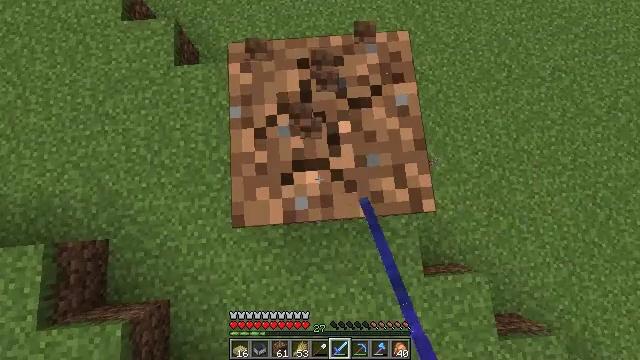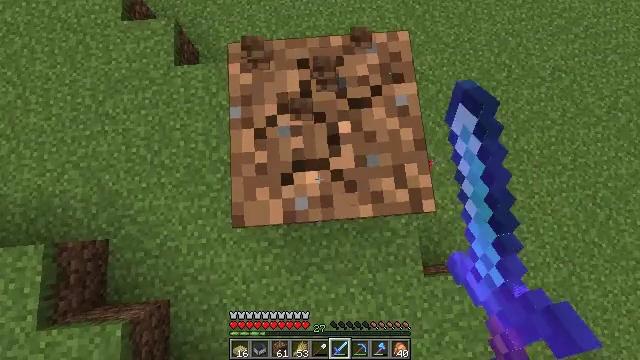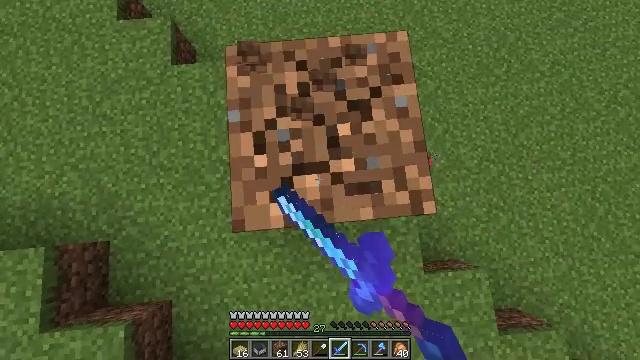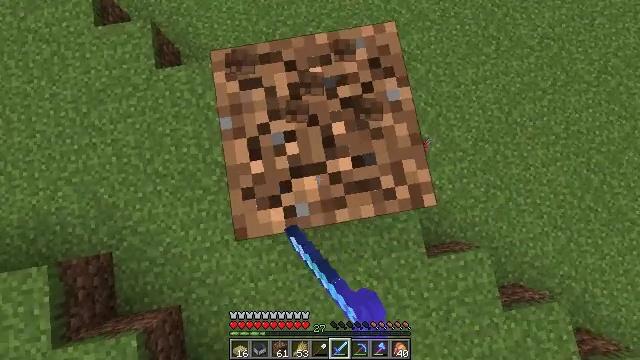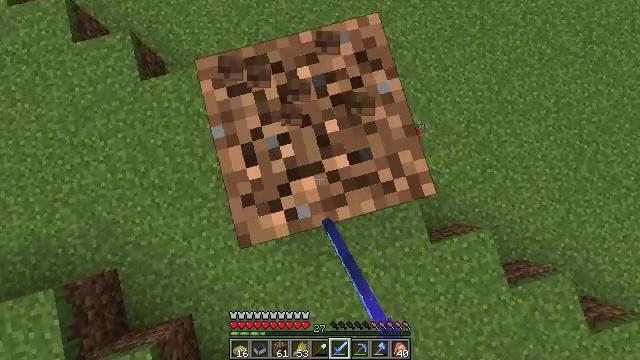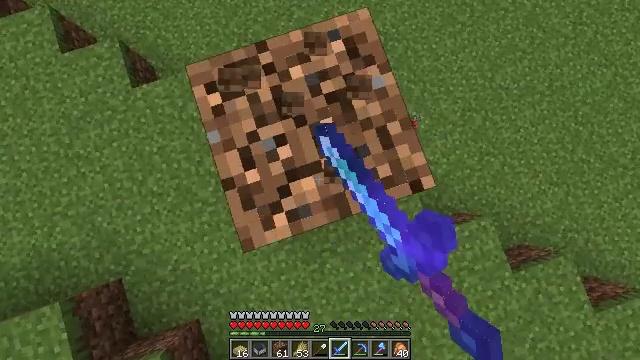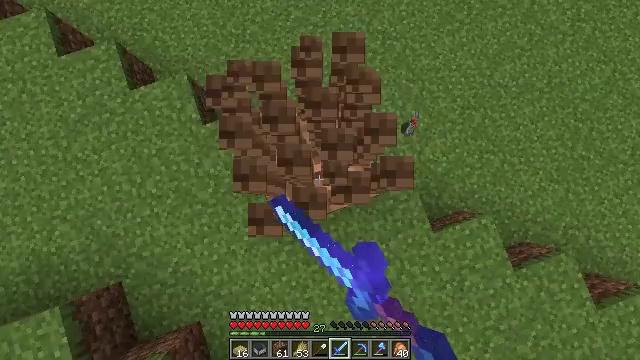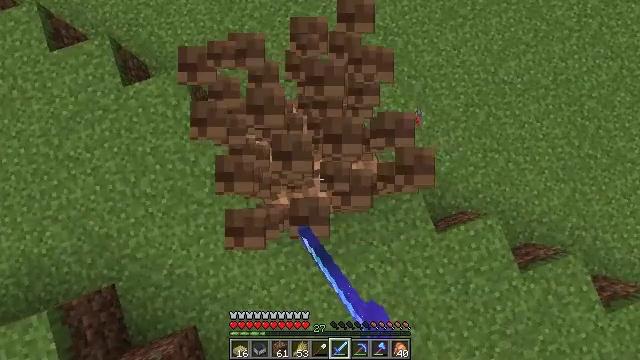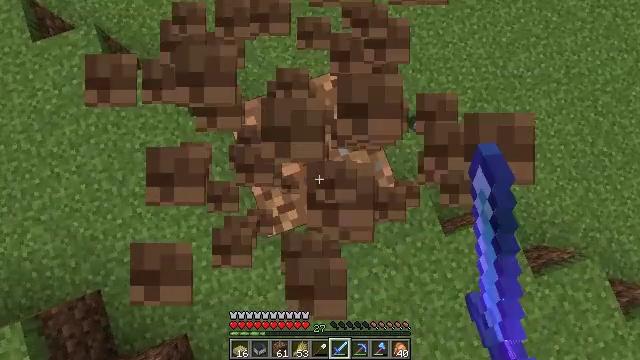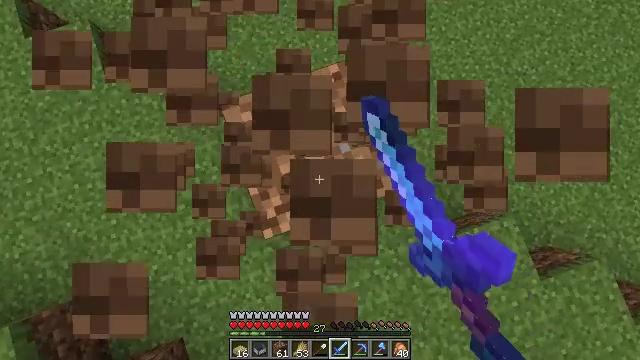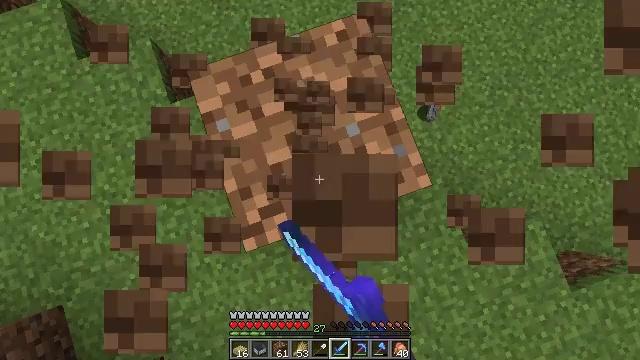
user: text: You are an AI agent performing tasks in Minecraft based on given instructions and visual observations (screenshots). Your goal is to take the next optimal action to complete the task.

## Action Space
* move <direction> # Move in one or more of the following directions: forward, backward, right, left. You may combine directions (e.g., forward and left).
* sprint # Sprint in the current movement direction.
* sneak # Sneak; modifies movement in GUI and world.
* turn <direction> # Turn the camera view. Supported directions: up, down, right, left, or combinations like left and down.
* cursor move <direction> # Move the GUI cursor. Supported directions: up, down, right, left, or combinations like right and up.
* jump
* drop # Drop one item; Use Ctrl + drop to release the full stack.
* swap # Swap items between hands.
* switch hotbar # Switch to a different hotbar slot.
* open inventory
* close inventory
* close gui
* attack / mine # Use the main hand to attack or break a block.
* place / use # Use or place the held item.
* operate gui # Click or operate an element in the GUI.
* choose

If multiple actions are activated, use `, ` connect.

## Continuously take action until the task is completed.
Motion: motion action
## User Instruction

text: Mine dirt from the ground.
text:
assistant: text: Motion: move forward, sneak, attack / mine
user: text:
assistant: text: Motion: move forward, sneak, attack / mine
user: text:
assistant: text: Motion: sneak, turn right and down, attack / mine
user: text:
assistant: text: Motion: sneak, turn right and down, attack / mine
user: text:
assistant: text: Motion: sneak, turn right, attack / mine
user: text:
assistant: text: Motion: sneak, attack / mine
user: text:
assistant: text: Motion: sneak, attack / mine
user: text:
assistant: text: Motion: sneak, attack / mine
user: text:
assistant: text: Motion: sneak, attack / mine
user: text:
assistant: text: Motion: sneak, attack / mine
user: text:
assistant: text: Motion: sneak, attack / mine